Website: lowes
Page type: payment
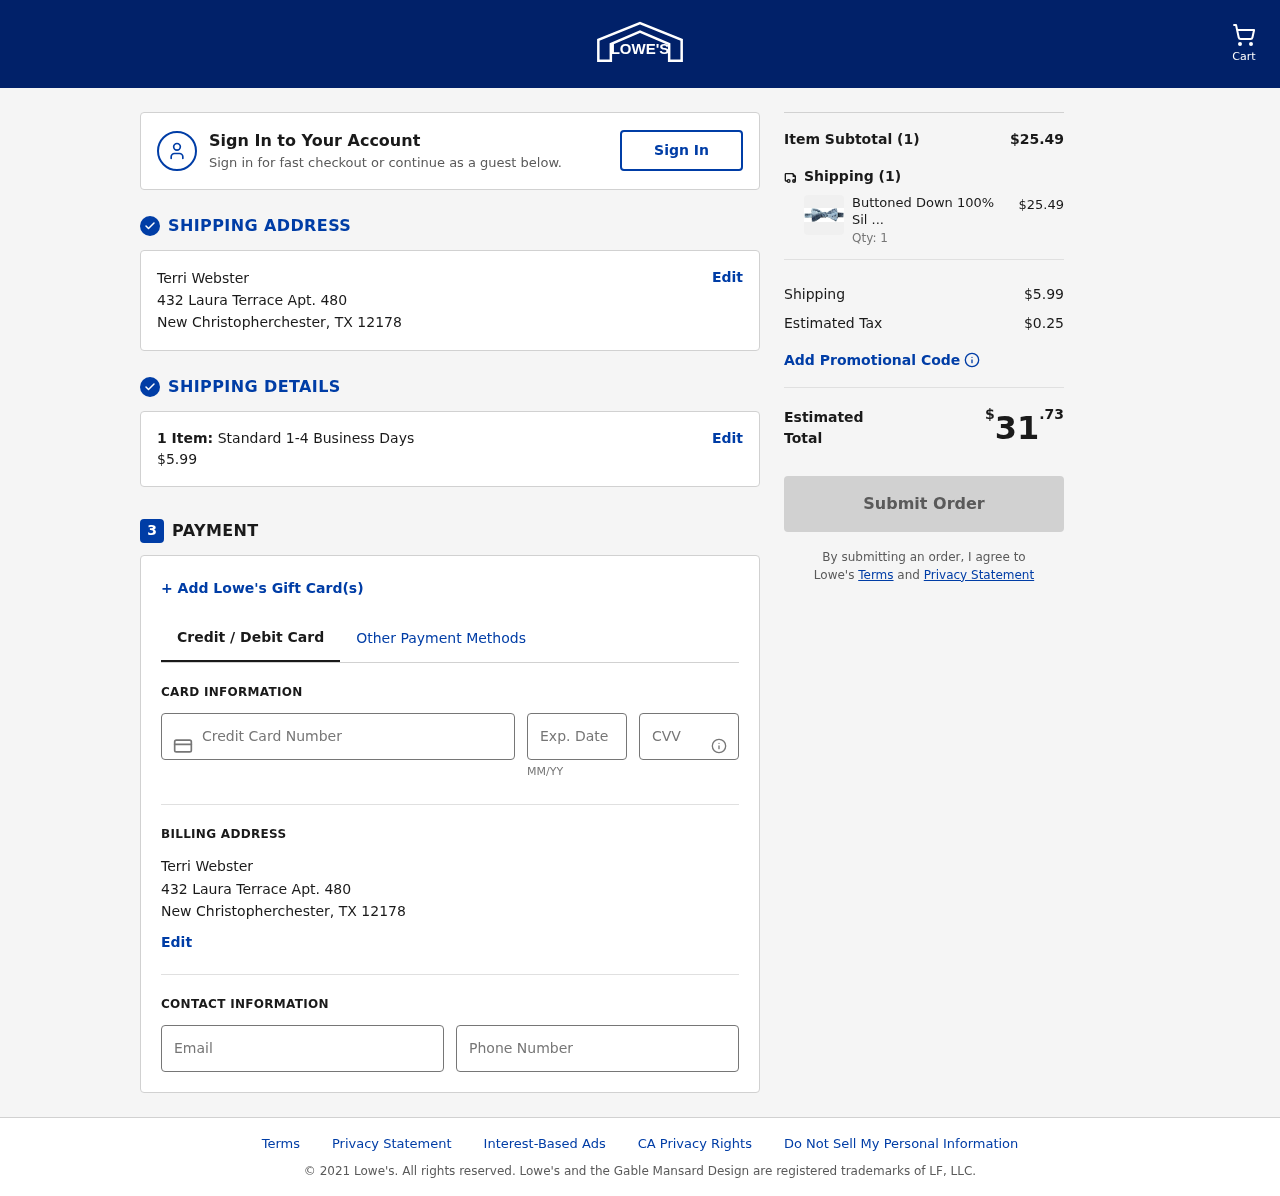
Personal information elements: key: PII_CARD_CVV
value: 037
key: PII_CARD_EXPIRY
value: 09/28
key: PII_CARD_NUMBER
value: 2249 2600 4394 8089
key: PII_CITY
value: New Christopherchester
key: PII_EMAIL
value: terri_webster@hotmail.com
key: PII_FULLNAME
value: Terri Webster
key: PII_PHONE
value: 9104394106
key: PII_POSTCODE
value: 12178
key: PII_STATE_ABBR
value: TX
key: PII_STREET
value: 432 Laura Terrace Apt. 480
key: PII_FULLNAME2
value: Terri Webster
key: PII_CITY2
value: New Christopherchester
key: PII_STATE_ABBR2
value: TX
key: PII_POSTCODE_FULL
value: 12178
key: PII_POSTCODE_NUMERIC
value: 12178
Product elements: key: PRODUCT1_NAME
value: Buttoned Down 100% Silk Self Bow Tie, Turquoise Paisley, One Size
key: PRODUCT1_PRICE
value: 25.49
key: PRODUCT1_QUANTITY
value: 1
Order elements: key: ORDER_NUM_ITEMS
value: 1
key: ORDER_SHIPPING_COST
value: $5.99
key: ORDER_NUM_ITEMS2
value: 1
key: ORDER_SUBTOTAL
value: $25.49
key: ORDER_NUM_ITEMS3
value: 1
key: ORDER_SHIPPING_COST2
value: $5.99
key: ORDER_TAX
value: $0.25
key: ORDER_TOTAL
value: $31.73